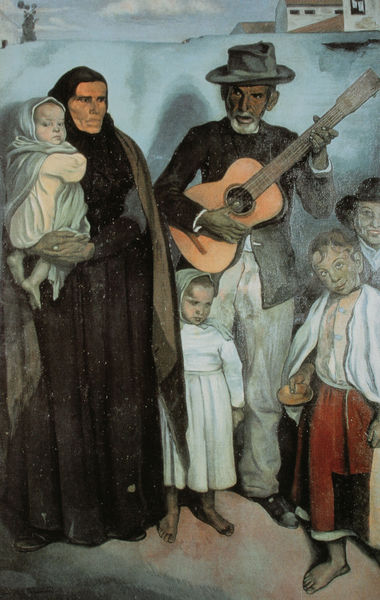
Titel: Spanische Musikanten
Künstler: Emile Bernard
Standort: Paris
Institution: Sammlung Béatrice Altarriba Recchi
Schlagwörter: blau, mann, schatten, umhang, gelb, menschen, braun, frau, hintergrund, holz, hut, hüte, kleid, kleider, raum, schwarz, weiss, blick, haus, rot, tuch, anzug, hemd, jacke, regal, wand, arm, kleidung, portrait, boden, realismus, familie, kind, gitarre, musik, bauern, kinder, hellblau, himmelblau, bücher, ruhe, alter mann, hosen, baby, spielen, kopftuch, junge, jackett, spiel, barfuss, zigeuner, buch, brett, kleinkind, sänger, bettler, saiten, alte frau, bauernfamilie, betteln, riss, krüppel, roma, sinti, schlapphut, riviera, muszieren, rivera, sägner